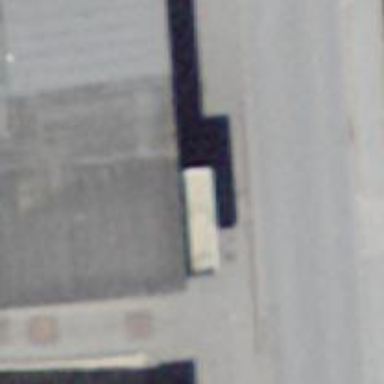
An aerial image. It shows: Fuel station.